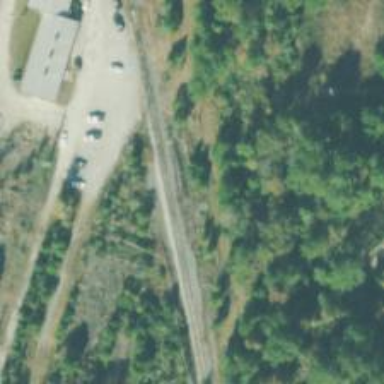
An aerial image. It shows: Abandoned spur railway.